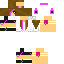
A female human skin with pale skin, wearing brown long hair dressed in a blue tshirt and black pants, featuring a closed mouth.